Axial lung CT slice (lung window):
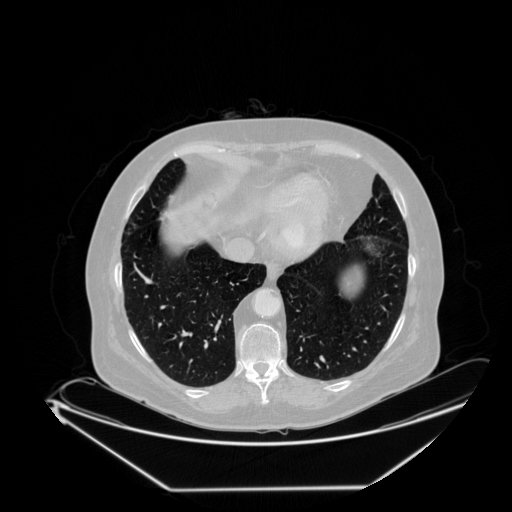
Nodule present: no